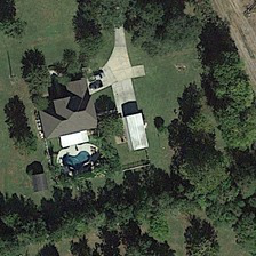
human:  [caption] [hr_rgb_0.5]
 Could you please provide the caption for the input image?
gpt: Two cars were parked near the house with a swimming pool.

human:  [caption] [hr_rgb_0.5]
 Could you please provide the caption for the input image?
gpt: There are two cars parked in front of the house with a swimming pool.

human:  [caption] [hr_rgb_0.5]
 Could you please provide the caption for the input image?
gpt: There is a car in front of my house and a swimming pool.

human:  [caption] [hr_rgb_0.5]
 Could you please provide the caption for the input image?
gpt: There are two cars at the pool.

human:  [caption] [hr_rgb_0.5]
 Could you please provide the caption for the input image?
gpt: Two cars were parked next to the house with a swimming pool.